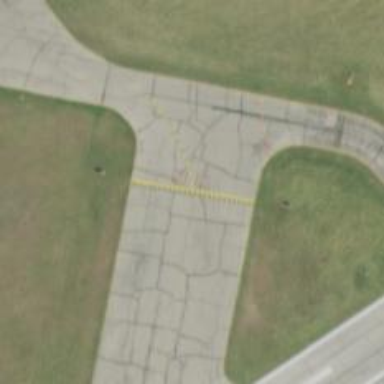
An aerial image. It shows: Image of taxiway at airport.